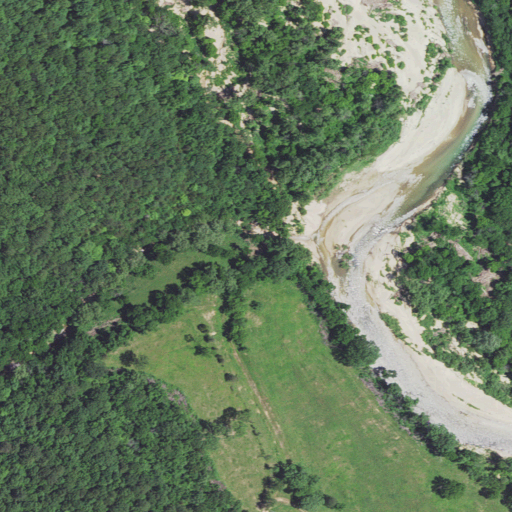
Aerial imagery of valley in Missouri named Sweden Hollow containing deciduous forest, pasture, barren land, and open development